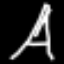
Label: The Eiffel Tower